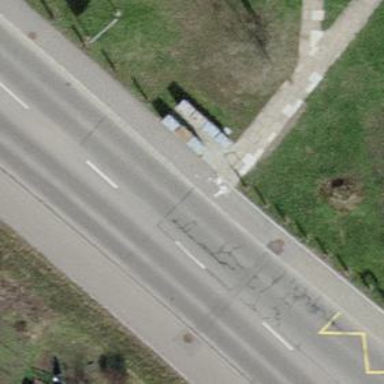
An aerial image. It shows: Platform for public transport is situated by the road.